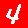
Digit: 4